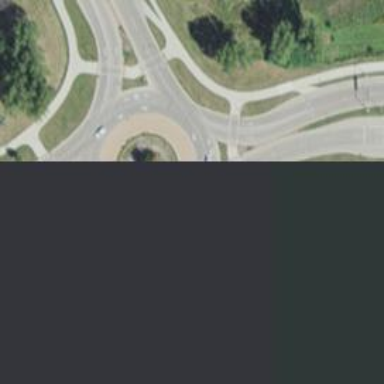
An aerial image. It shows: Secondary road around roundabout.